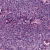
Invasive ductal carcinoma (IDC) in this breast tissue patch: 0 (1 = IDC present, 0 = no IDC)